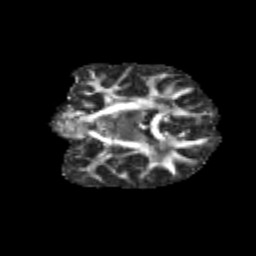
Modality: FA
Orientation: coronal
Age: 13
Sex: female
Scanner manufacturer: siemens
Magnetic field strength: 3 T
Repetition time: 3.8 s
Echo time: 0.07 s